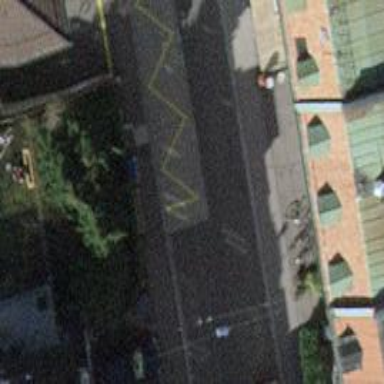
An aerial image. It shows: Bus stop for trolleybuses with designated stop position for public transport.